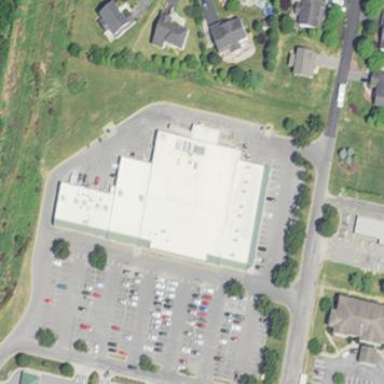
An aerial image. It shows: Retail building.